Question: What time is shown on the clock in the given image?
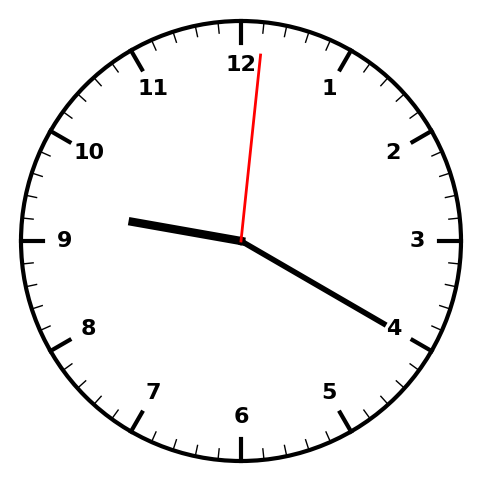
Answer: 09:20:01